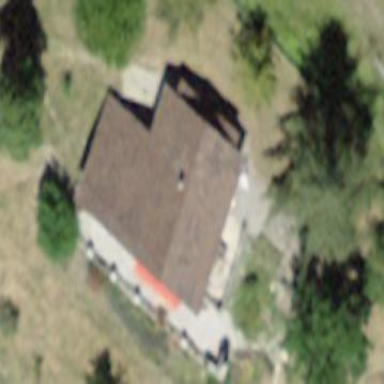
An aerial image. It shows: Simple and straightforward house.